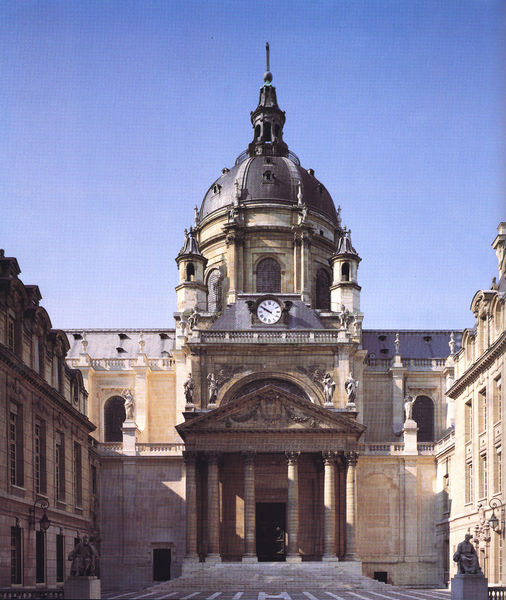
Titel: Ste. Ursule de la Sorbonne (Blick vom Hof)
Künstler: Jacques Lermercier
Standort: Paris
Institution: Sainte Ursule de la Sorbonne
Schlagwörter: blau, flügel, himmel, schatten, weiß, dreieck, ocker, stadt, bunt, fenster, frankreich, glas, grau, laterne, licht, marmor, paris, profil, säule, säulen, tür, dach, gebäude, schloss, beige, architektur, barock, mensch, sockel, spitze, stein, häuser, brüstung, gitter, kirche, sonne, figur, sitzend, klassizismus, girlande, front, renaissance, rund, turm, skulptur, statue, balkon, relief, terrasse, schiff, sommer, ansicht, bogen, fassade, italien, pflaster, giebel, farbe, linien, hof, wolkenlos, platz, pilaster, figuren, rundbogen, kuppel, treppe, treppen, spitz, streifen, uhr, stuck, geländer, stufen, tor, foto, fotografie, photographie, eingang, innenhof, komposit, umgang, antike, türmchen, türme, palast, balustrade, dom, kupfer, treffen, rathaus, architrav, kathedrale, langhaus, rom, photo, halbrund, fries, dreiecksgiebel, gemäuer, portal, gesims, skulpturen, quader, statuen, sandstein, farbfoto, schiefer, mezzanin, portikus, antik, rundbögen, florenz, gaube, tempel, rampe, basis, dorisch, postament, korinthisch, bau, gebälk, stien, säulengang, photografie, korintisch, tempelfront, tympanon, invalidendom, etage, haupteingang, attika, traufe, romanisch, schlossanlage, vorplatz, tambour, spitzdach, leibung, tabernakel, universität, säulem, staffelung, mansarden, blechdach, biene, erhebung, universitätskirche, ignaz, ionishc, frankeich, richelieu, farbphoto, baluser, barbarini, uht, eglise de la sorbonne, sorbonne, st.ignaz, turm uhr, florrnz